Question: Is it possible to draw a symbol shadow behind the symbol fill? As explained here, <URL> the fill is drawn after the plot fill which results in something that looks like this, , where the red is the shadow and blue is the fill.
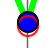
Answer: Core Plot issue #478 is fixed. Pull the latest code to fix the symbol drawing.
If you don't want to do that, the fix involves adding a transparency layer to the symbol drawing. See the <URL> for the change to see how to fix your copy. The previous changeset fixes the '-copyWithZone:' issue mentioned on the issue tracker, too.